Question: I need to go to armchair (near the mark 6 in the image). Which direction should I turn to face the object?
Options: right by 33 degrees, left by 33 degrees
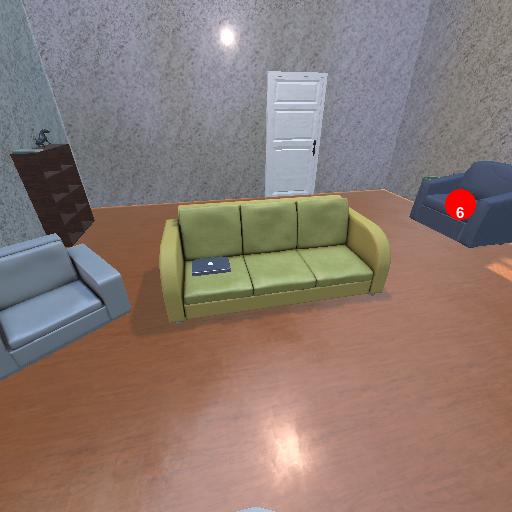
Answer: right by 33 degrees